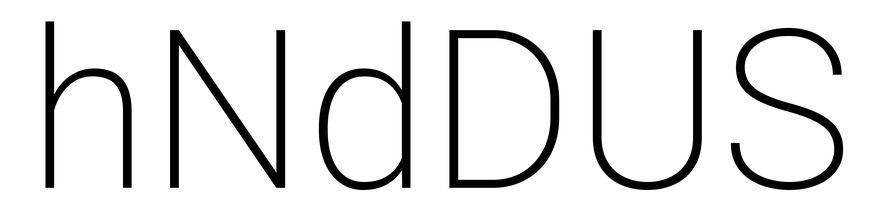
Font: Roboto_ExtraLight